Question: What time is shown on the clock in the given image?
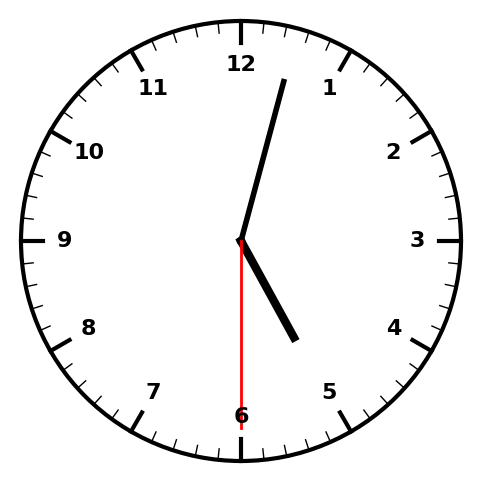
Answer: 05:02:30